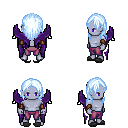
a pixel art fantasy rpg character, male body template, dark elf, purple skin, purple wings, magenta pants, white cyan long hairstyle, cloth bracers, gray slippers, four views (front, back, left, right), 2x2 character sprite sheet, small pixel art, hard edges, no anti-aliasing